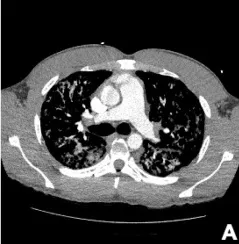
CTPA with filling defects in the pulmonary arteries bilaterally.
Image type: radiology (ct)